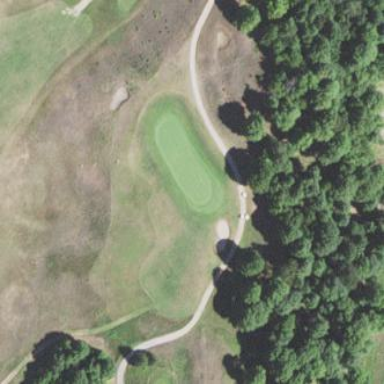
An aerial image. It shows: Grassy area designated as golf fairway.